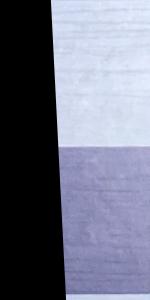
Label: Empty